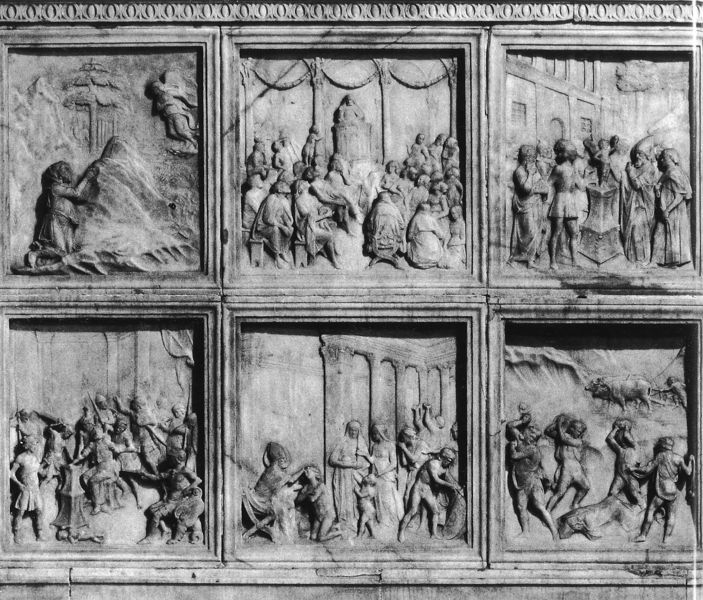
Titel: Szenen aus dem Leben des hl. Sabinus
Künstler: Benedetto da Maiano
Standort: Faenza, Dom (EU - I - Emilia-Romagna)
Schlagwörter: baum, berg, frauen, menschen, sitzen, fenster, marmor, männer, säulen, leute, architektur, band, rahmen, stein, häuser, szenerie, relief, bischof, rinder, ritter, jesus, tempel, ochsen, schächer, ölberg